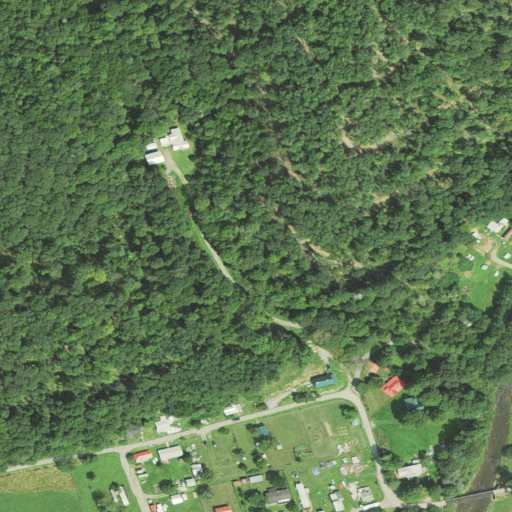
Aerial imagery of valley in West Virginia named Reservoir Hollow containing deciduous forest, mixed forest, open development, pasture, grassland, low intensity development, evergreen forest, woody wetlands, herbaceous wetlands, and shrub